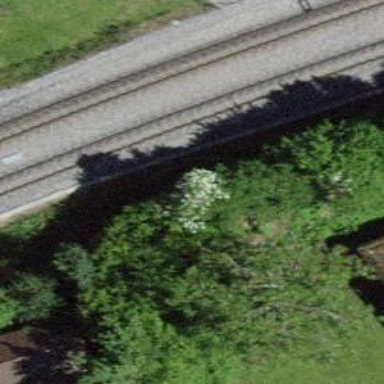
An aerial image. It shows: Narrow-gauge railway track with electrified contact line. The railway has one track.